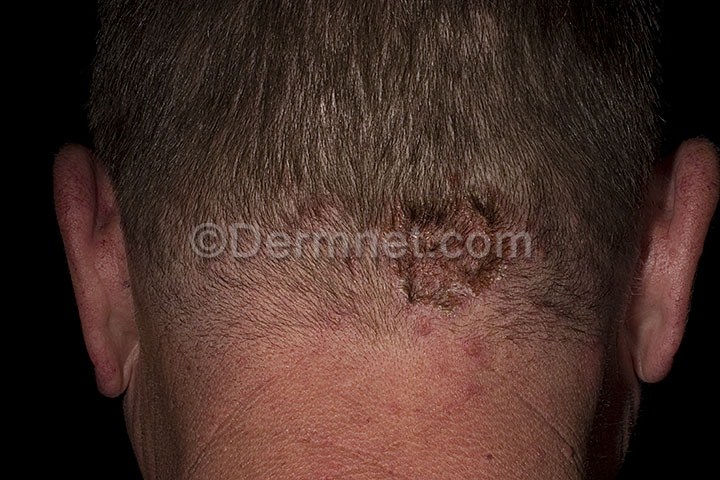
Disease: Cellulitis Impetigo and other Bacterial Infections